Question: I've written a haskell version of a limit order book, referencing this version written in C:
<URL>
A limit order book is the mechanism many stock and currency exchanges use for computing trades of currency and stock.
This haskell version (source code further down) submits 2000 random limit orders to the orderbook, and calculates the average execution price.
'''
main = do
orders <- randomOrders
let (orderBook, events) = foldr (\order (book, ev) -> let (b, e) = processOrder order book in (b, ev++e)) (empty, [])
(take 2000 orders)
let (total, count) = ((fromIntegral $ sum $ map executePrice events), fromIntegral $ length events)
print $ "Average execution price: " ++ show (total / count) ++ ", " ++ (show count) ++ " executions"
'''
I've compiled it with -O2, and running the program without profiling takes almost 10 seconds.
'''
time ./main
"Average execution price: <PHONE>817, 2706.0 executions"
./main 9.90s user 0.09s system 89% cpu 11.205 total
'''
I've tried to set the program to process 10000 orders, taking 160 seconds.
'''
time ./main
"Average execution price: <PHONE>354, 13714.0 executions"
./main 161.99s user 2.08s system 57% cpu 4:44.16 total
'''
What can I do to make it dramatically faster without sacrificing functionality? Do you think it is possible to bring it to process 10000 orders per second?
Here are the memory usage charts (with the 2000 orders), generated with +RTS hc/hd/hy and hp2ps:

Here is the source code:
'''
import Data.Array
import Data.List
import Data.Word
import Data.Maybe
import Data.Tuple
import Debug.Trace
import System.Random
import Control.Monad (replicateM)
-- Price is measured in smallest divisible unit of currency.
type Price = Word64
maximumPrice = 30000
type Quantity = Word64
type Trader a = a
type Entry a = (Quantity, Trader a)
type PricePoint a = [Entry a]
data OrderBook a = OrderBook {
pricePoints :: Array Price (PricePoint a),
minAsk :: Price,
maxBid :: Price
} deriving (Show)
data Side = Buy | Sell deriving (Eq, Show, Read, Enum, Bounded)
instance Random Side where
randomR (a, b) g =
case randomR (fromEnum a, fromEnum b) g of
(x, g') -> (toEnum x, g')
random g = randomR (minBound, maxBound) g
data Order a = Order {
side :: Side,
price :: Price,
size :: Quantity,
trader :: Trader a
} deriving (Show)
data Event a =
Execution {
buyer :: Trader a,
seller :: Trader a,
executePrice :: Price,
executeQuantity :: Quantity
} deriving (Show)
empty :: OrderBook a
empty = OrderBook {
pricePoints = array (1, maximumPrice) [(i, []) | i <- [1..maximumPrice]],
minAsk = maximumPrice,
maxBid = 0
}
insertOrder :: Order a -> OrderBook a -> OrderBook a
insertOrder (Order side price size t) (OrderBook pricePoints minAsk maxBid) =
OrderBook {
pricePoints = pricePoints // [(price, (pricePoints!price) ++ [(size, t)])],
maxBid = if side == Buy && maxBid < price then price else maxBid,
minAsk = if side == Sell && minAsk > price then price else minAsk
}
processOrder :: Order a -> OrderBook a -> (OrderBook a, [Event a])
processOrder order orderBook
| size /= 0 && price 'comp' current =
let (_order, _ob, _events) = executeForPrice order{price=current} _orderBook
in (\(a,b) c -> (a,c++b)) (processOrder _order{price=price} _ob) _events
| otherwise = (insertOrder order orderBook, [])
where
Order side price size _ = order
(current, comp, _orderBook)
| side == Buy = (minAsk orderBook, (>=), orderBook{minAsk=current+1})
| side == Sell = (maxBid orderBook, (<=), orderBook{maxBid=current-1})
executeForPrice :: Order a -> OrderBook a -> (Order a, OrderBook a, [Event a])
executeForPrice order orderBook
| null pricePoint = (order, orderBook, [])
| entrySize < size = (\(a, b, c) d -> (a, b, d:c))
(executeForPrice order{size=size-entrySize} (set rest)) (execute entrySize)
| otherwise =
let entries
| entrySize > size = (entrySize-size, entryTrader):rest
| otherwise = rest
in (order{size=0}, set entries, [execute size])
where
pricePoint = (pricePoints orderBook)!price
(entrySize, entryTrader):rest = pricePoint
Order side price size trader = order
set = \p -> orderBook{pricePoints=(pricePoints orderBook)//[(price, p)]}
(buyer, seller) = (if side == Buy then id else swap) (trader, entryTrader)
execute = Execution buyer seller price
randomTraders :: IO [Int]
randomTraders = do
g <- newStdGen
return (randomRs (1, 3) g)
randomPrices :: IO [Word64]
randomPrices = do
g <- newStdGen
return (map fromIntegral $ randomRs (1 :: Int, fromIntegral maximumPrice) g)
randomSizes :: IO [Word64]
randomSizes = do
g <- newStdGen
return (map fromIntegral $ randomRs (1 :: Int, 10) g)
randomSides :: IO [Side]
randomSides = do
g <- newStdGen
return (randomRs (Buy, Sell) g)
randomOrders = do
sides <- randomSides
prices <- randomPrices
sizes <- randomSizes
traders <- randomTraders
let zipped = zip4 sides prices sizes traders
let orders = map (\(side, price, size, trader) -> Order side price size trader) zipped
return orders
main = do
orders <- randomOrders
let (orderBook, events) = foldr (\order (book, ev) -> let (b, e) = processOrder order book in (b, ev++e)) (empty, [])
(take 2000 orders)
let (total, count) = ((fromIntegral $ sum $ map executePrice events), fromIntegral $ length events)
print $ "Average execution price: " ++ show (total / count) ++ ", " ++ (show count) ++ " executions"
'''
Here are the profiling reports:
'''
ghc -rtsopts --make -O2 OrderBook.hs -o main -prof -auto-all -caf-all -fforce-recomp
time ./main +RTS -sstderr +RTS -hd -p -K100M && hp2ps -e8in -c main.hp
./main +RTS -sstderr -hd -p -K100M
"Average execution price: <PHONE>67, 2681.0 executions"
3,184,295,808 bytes allocated in the heap
338,666,300 bytes copied during GC
5,017,560 bytes maximum residency (149 sample(s))
196,620 bytes maximum slop
14 MB total memory in use (2 MB lost due to fragmentation)
Generation 0: 4876 collections, 0 parallel, 1.98s, 2.01s elapsed
Generation 1: 149 collections, 0 parallel, 1.02s, 1.07s elapsed
INIT time 0.00s ( 0.00s elapsed)
MUT time 5.16s ( 5.24s elapsed)
GC time 3.00s ( 3.08s elapsed)
RP time 0.00s ( 0.00s elapsed)
PROF time 0.01s ( 0.01s elapsed)
EXIT time 0.00s ( 0.00s elapsed)
Total time 8.17s ( 8.33s elapsed)
%GC time 36.7% (36.9% elapsed)
Alloc rate 617,232,166 bytes per MUT second
Productivity 63.1% of total user, 61.9% of total elapsed
./main +RTS -sstderr +RTS -hd -p -K100M 8.17s user 0.06s system 98% cpu 8.349 total
cat main.prof
Sun Feb 9 12:03 2014 Time and Allocation Profiling Report (Final)
main +RTS -sstderr -hd -p -K100M -RTS
total time = 0.64 secs (32 ticks @ 20 ms)
total alloc = 1,655,532,980 bytes (excludes profiling overheads)
COST CENTRE MODULE %time %alloc
processOrder Main 46.9 81.2
insertOrder Main 21.9 0.0
executeForPrice Main 18.8 9.7
randomPrices Main 9.4 0.1
main Main 3.1 4.5
minAsk Main 0.0 2.1
maxBid Main 0.0 2.0
individual inherited
COST CENTRE MODULE no. entries %time %alloc %time %alloc
MAIN MAIN 1 0 0.0 0.0 100.0 100.0
main Main 392 3 3.1 4.5 100.0 99.8
executePrice Main 417 2681 0.0 0.0 0.0 0.0
processOrder Main 398 <PHONE> 46.9 81.2 87.5 95.0
executeForPrice Main 412 <PHONE> 18.8 9.7 18.8 9.7
pricePoints Main 413 <PHONE> 0.0 0.0 0.0 0.0
insertOrder Main 406 1999 21.9 0.0 21.9 0.0
minAsk Main 405 0 0.0 2.1 0.0 2.1
maxBid Main 400 0 0.0 2.0 0.0 2.0
randomOrders Main 393 1 0.0 0.0 9.4 0.2
randomTraders Main 397 1 0.0 0.0 0.0 0.0
randomSizes Main 396 2 0.0 0.1 0.0 0.1
randomPrices Main 395 2 9.4 0.1 9.4 0.1
randomSides Main 394 1 0.0 0.1 0.0 0.1
CAF:main14 Main 383 1 0.0 0.0 0.0 0.0
randomPrices Main 401 0 0.0 0.0 0.0 0.0
CAF:lvl42_r2wH Main 382 1 0.0 0.0 0.0 0.0
main Main 418 0 0.0 0.0 0.0 0.0
CAF:empty_rqz Main 381 1 0.0 0.0 0.0 0.0
empty Main 403 1 0.0 0.0 0.0 0.0
CAF:lvl40_r2wB Main 380 1 0.0 0.0 0.0 0.0
empty Main 407 0 0.0 0.0 0.0 0.0
CAF:lvl39_r2wz Main 379 1 0.0 0.0 0.0 0.1
empty Main 409 0 0.0 0.1 0.0 0.1
CAF:lvl38_r2wv Main 378 1 0.0 0.0 0.0 0.1
empty Main 410 0 0.0 0.1 0.0 0.1
CAF:maximumPrice Main 377 1 0.0 0.0 0.0 0.0
maximumPrice Main 402 1 0.0 0.0 0.0 0.0
CAF:lvl14_r2vF Main 350 1 0.0 0.0 0.0 0.0
executeForPrice Main 414 0 0.0 0.0 0.0 0.0
CAF:lvl12_r2vB Main 349 1 0.0 0.0 0.0 0.0
processOrder Main 415 0 0.0 0.0 0.0 0.0
CAF:lvl10_r2vx Main 348 1 0.0 0.0 0.0 0.0
processOrder Main 416 0 0.0 0.0 0.0 0.0
CAF:lvl8_r2vt Main 347 1 0.0 0.0 0.0 0.0
processOrder Main 399 0 0.0 0.0 0.0 0.0
CAF:lvl6_r2vp Main 346 1 0.0 0.0 0.0 0.0
empty Main 408 0 0.0 0.0 0.0 0.0
CAF:lvl4_r2vl Main 345 1 0.0 0.0 0.0 0.0
empty Main 411 0 0.0 0.0 0.0 0.0
CAF:lvl2_r2vh Main 344 1 0.0 0.0 0.0 0.0
empty Main 404 0 0.0 0.0 0.0 0.0
CAF GHC.Float 319 8 0.0 0.0 0.0 0.0
CAF GHC.Int 304 2 0.0 0.0 0.0 0.0
CAF GHC.IO.Handle.FD 278 2 0.0 0.0 0.0 0.0
CAF GHC.IO.Encoding.Iconv 239 2 0.0 0.0 0.0 0.0
CAF GHC.Conc.Signal 232 1 0.0 0.0 0.0 0.0
CAF System.Random 222 1 0.0 0.0 0.0 0.0
CAF Data.Fixed 217 3 0.0 0.0 0.0 0.0
CAF Data.Time.Clock.POSIX 214 2 0.0 0.0 0.0 0.0
'''
I'm a newbie in Haskell. How do I interpret these reports, what do they mean and what can I do to make my code faster?
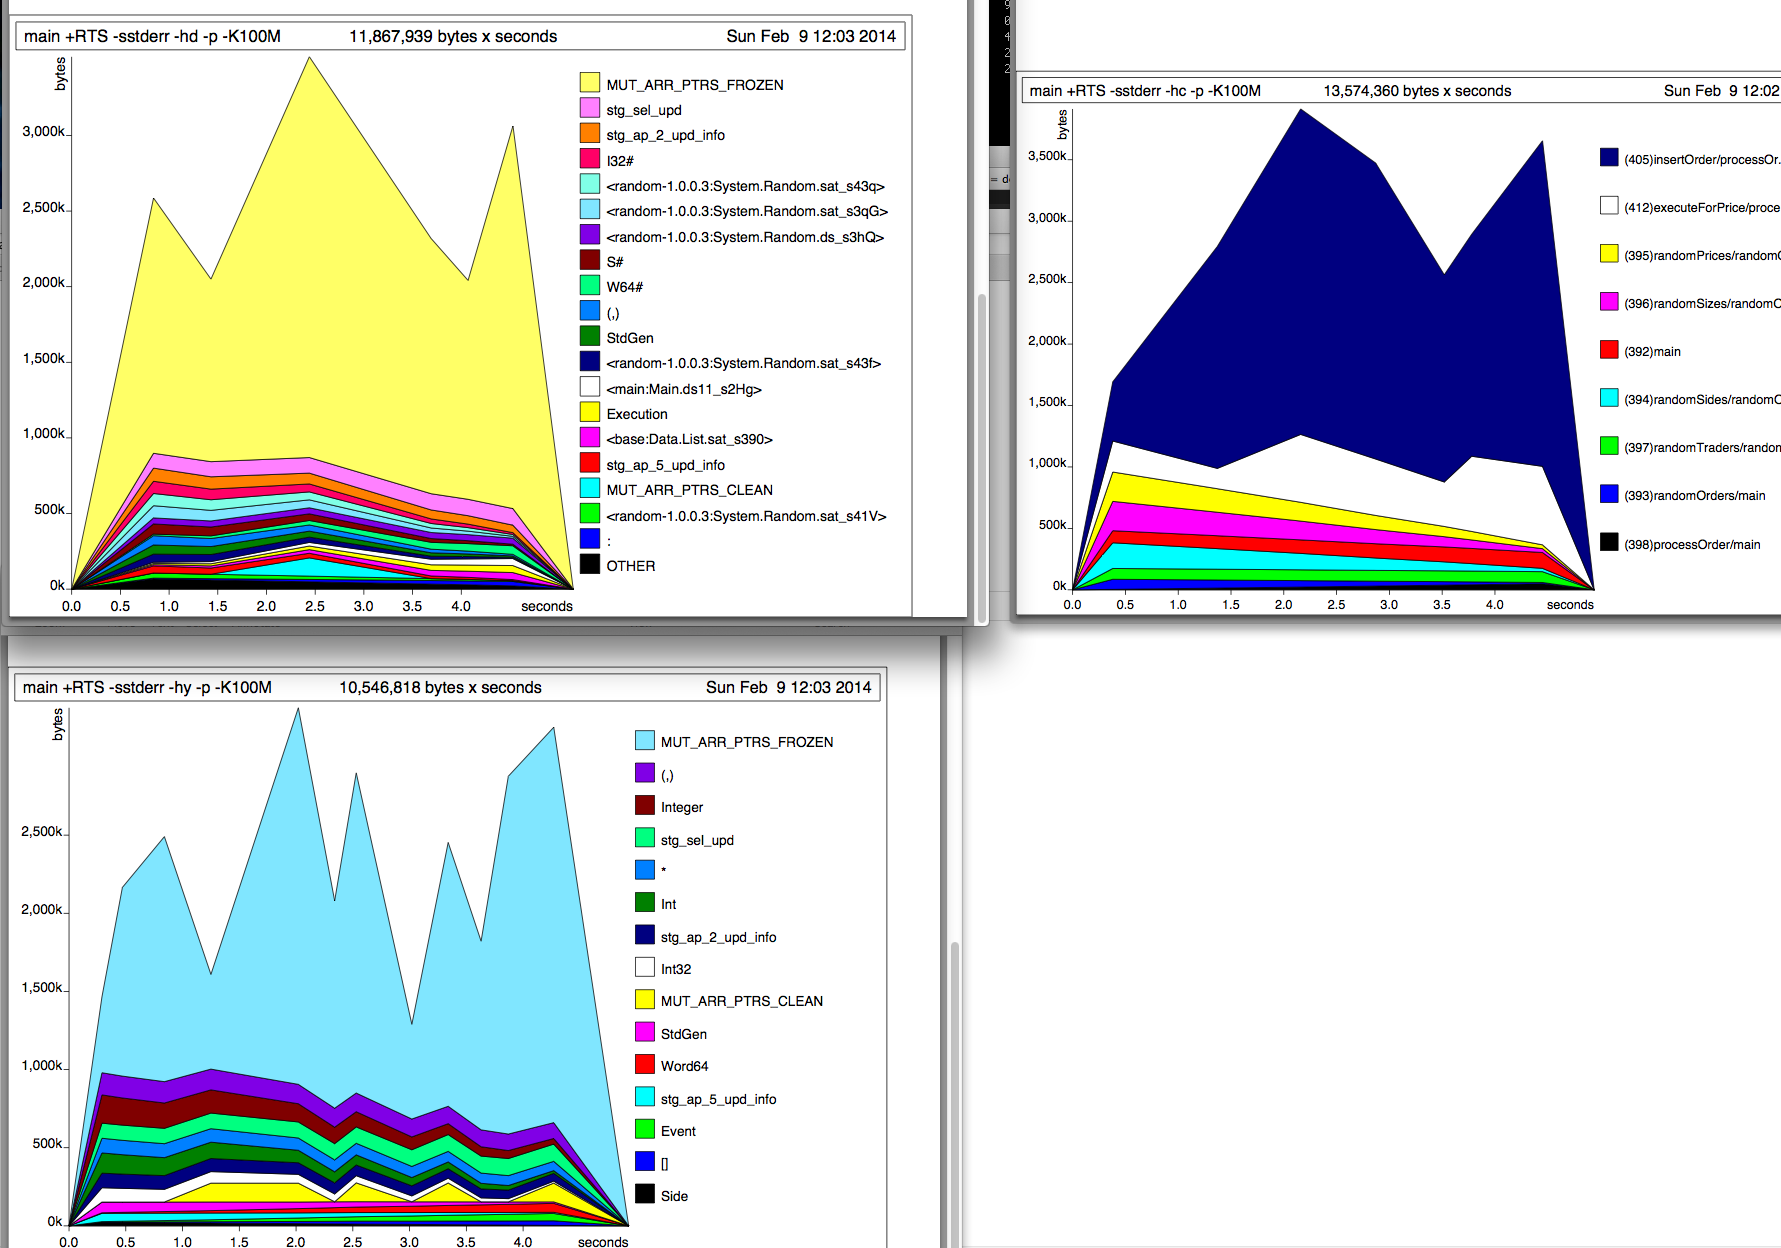
Answer: There are two things we can note from the profiling you've made. There seems to be a lot of arrays in memory and also a fair amount of tuples, or rather tuple projections functions. So those seems to be good targets for optimization.
I first tried replacing arrays with 'Data.Map' and for me that cut execution time in half. This is a much bigger win than you reported in one of the comments to your question. You didn't say exactly how you used maps but one thing I did was make sure that the initial map is empty, i.e. I didn't initialize it with lots of empty price points. In order for this to work, I used 'findWithDefault' in 'Data.Map' and let it return an empty list whenever the key wasn't available. If you didn't do that, then that might be the reason I got a much better speedup than you.
I went on to investigate the tuple selection functions. One common trick when writing high performance Haskell is to make sure that things are properly unboxed. Returning tuples from functions can be costly and you do that for the two of the most called functions, 'executePrice' and 'processOrder'. Before rewriting the code I looked at GHC's intermediate code to see if GHC had managed to unbox the tuples by itself. See this post for information on how to look at GHC intermediate representation: <URL>'. The latter is good, the former is bad.
What I found was that GHC had been able to unbox the tuples and so I started by unboxing the return type of 'processOrder' by hand. In order to do so I had to replace the 'foldr' in 'main' with a specialized loop, since 'foldr' cannot deal with unboxed tuples. That gave a modest gain. Then I tried to unbox 'executeForPrice' but that resulted in the following bug: <URL>. There might be a way to avoid that bug but I didn't pursue it further.
Another small improvement: unbox all the fields you can in the types 'OrderBook' and 'Order'. It gave me a small gain.
I hope this helps. Good luck with optimizing your Haskell programs.